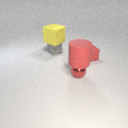
small red rubber cube behind small red metal sphere